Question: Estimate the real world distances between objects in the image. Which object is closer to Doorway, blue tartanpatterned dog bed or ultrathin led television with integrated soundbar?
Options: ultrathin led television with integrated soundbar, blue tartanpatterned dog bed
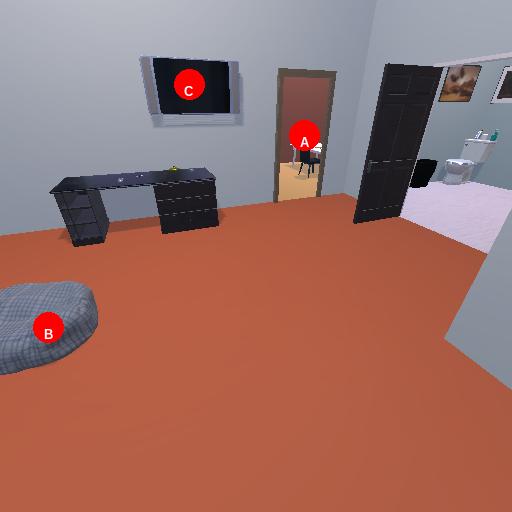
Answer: ultrathin led television with integrated soundbar